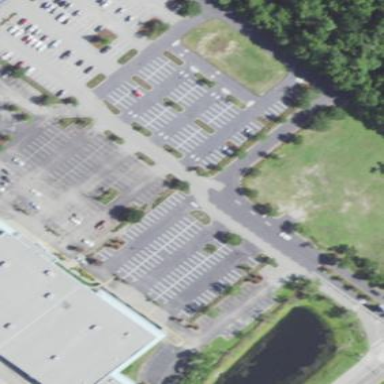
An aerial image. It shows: Parking area.